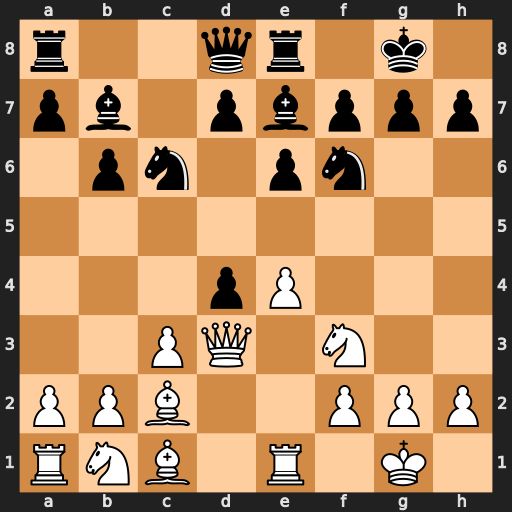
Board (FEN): r2qr1k1/pb1pbppp/1pn1pn2/8/3pP3/2PQ1N2/PPB2PPP/RNB1R1K1
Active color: w
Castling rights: -
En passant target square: -
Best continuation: e5 g6 exf6